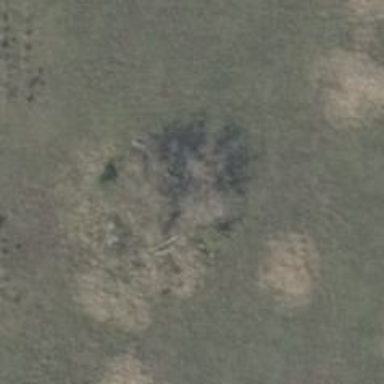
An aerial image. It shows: Patch of scrub vegetation.